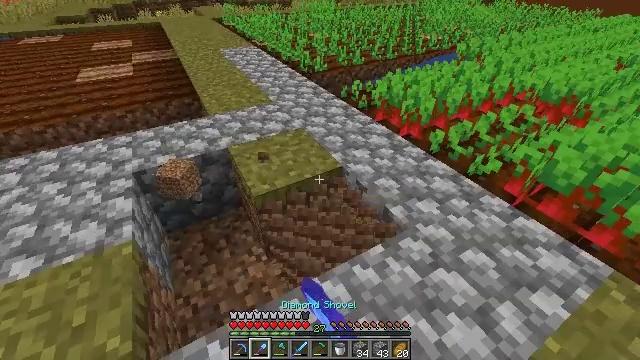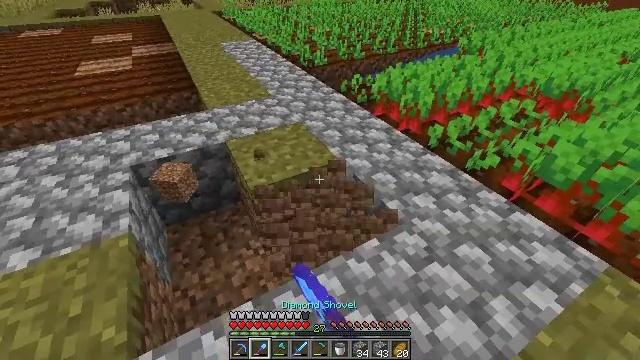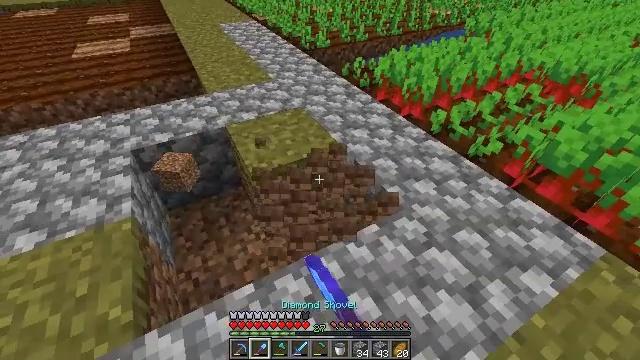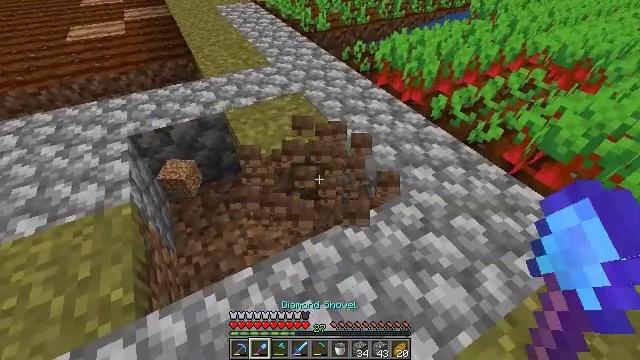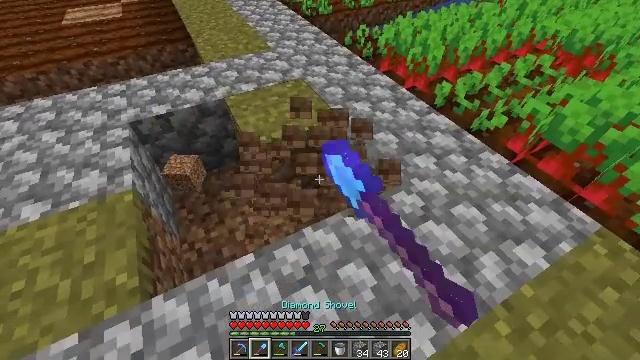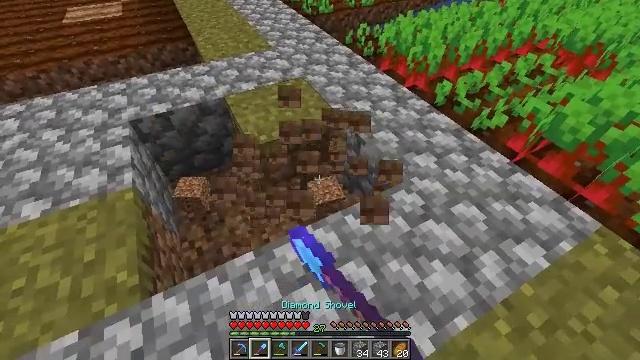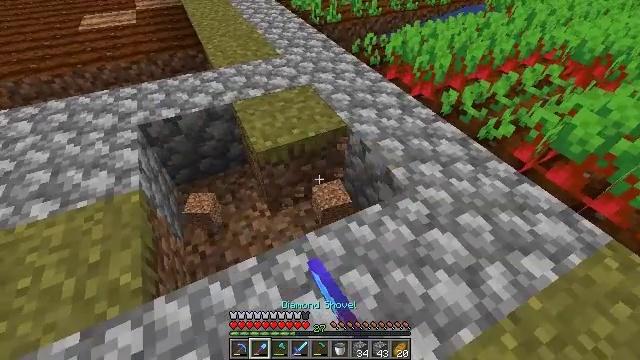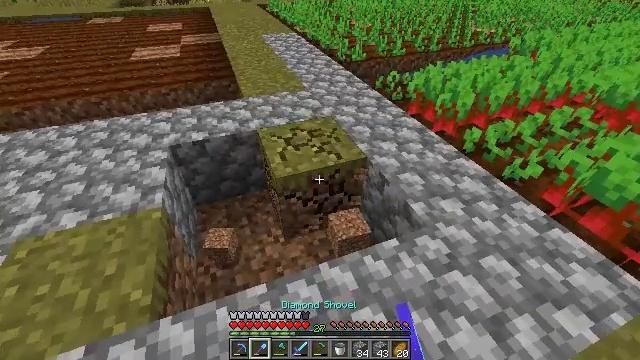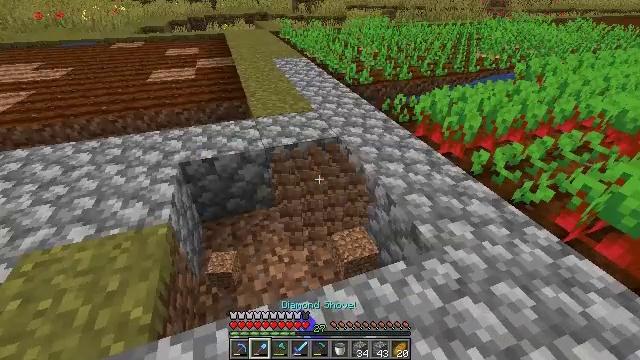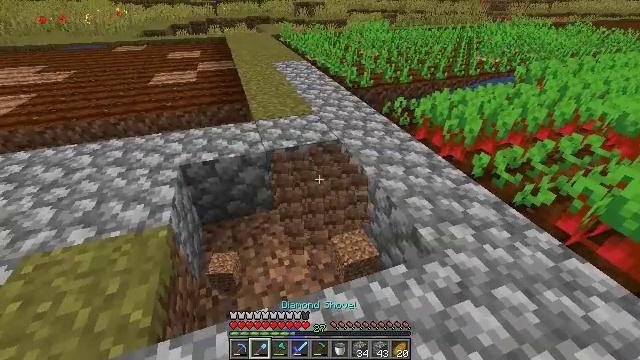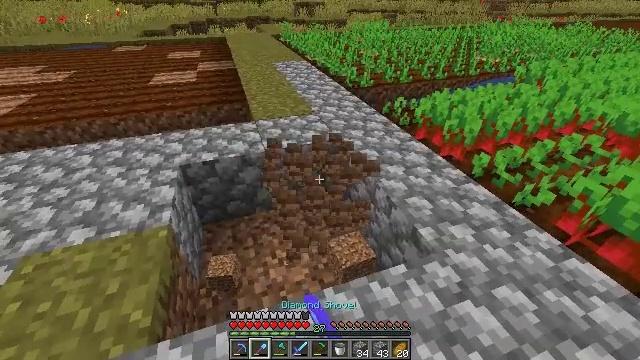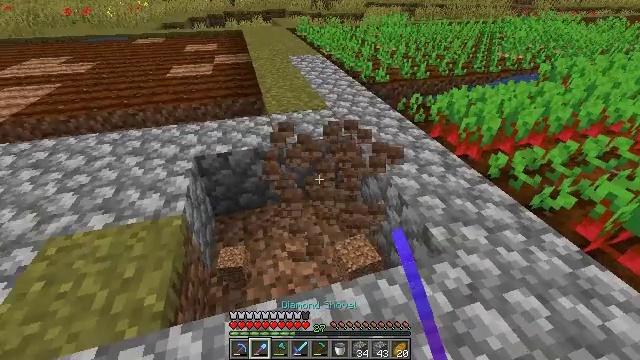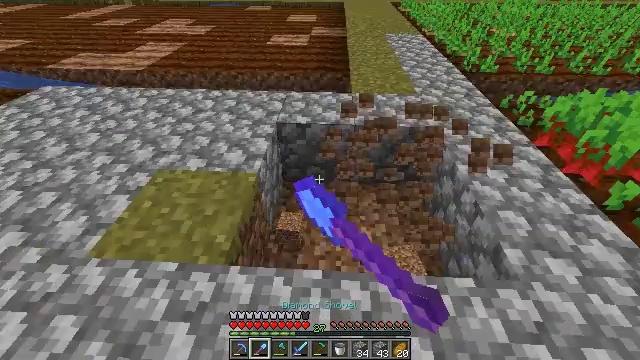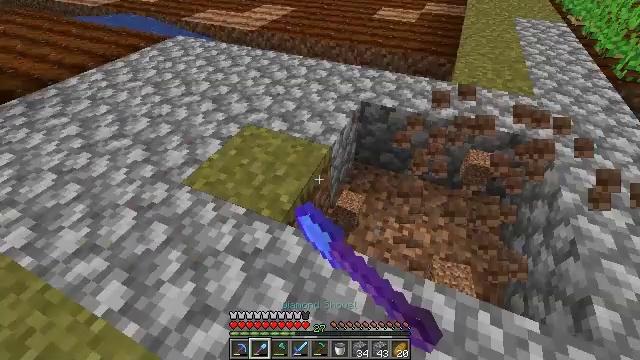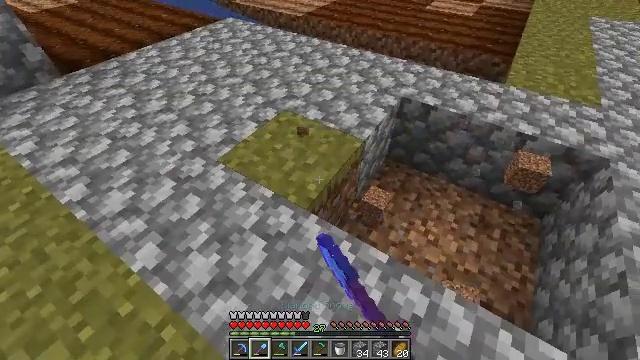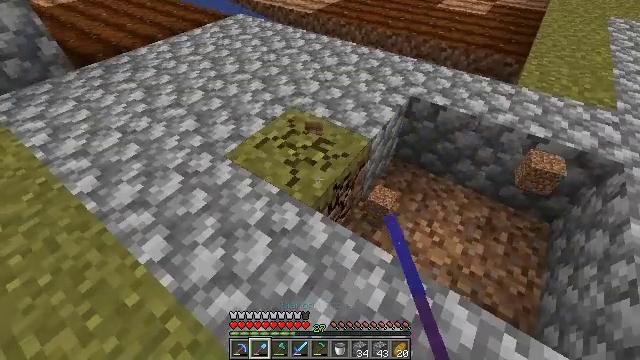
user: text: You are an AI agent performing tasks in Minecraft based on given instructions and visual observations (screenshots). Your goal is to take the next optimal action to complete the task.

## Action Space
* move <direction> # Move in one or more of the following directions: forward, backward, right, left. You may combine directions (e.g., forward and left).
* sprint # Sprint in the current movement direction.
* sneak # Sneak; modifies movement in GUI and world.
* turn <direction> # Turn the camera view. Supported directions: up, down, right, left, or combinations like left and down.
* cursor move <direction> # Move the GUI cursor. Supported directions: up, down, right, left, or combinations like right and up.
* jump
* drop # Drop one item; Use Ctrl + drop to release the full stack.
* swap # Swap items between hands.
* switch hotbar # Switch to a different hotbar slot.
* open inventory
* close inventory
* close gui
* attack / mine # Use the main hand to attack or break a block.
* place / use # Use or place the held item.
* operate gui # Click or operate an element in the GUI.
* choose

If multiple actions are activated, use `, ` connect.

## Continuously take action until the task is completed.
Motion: motion action
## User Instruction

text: Collect the grass block using a shovel.
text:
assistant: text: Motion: turn down, attack / mine
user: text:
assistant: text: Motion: turn down, attack / mine
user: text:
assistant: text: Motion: turn down, attack / mine
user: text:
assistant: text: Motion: turn down, attack / mine
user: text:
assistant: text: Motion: attack / mine
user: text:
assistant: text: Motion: turn left and up, attack / mine
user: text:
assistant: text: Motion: turn left and up, attack / mine
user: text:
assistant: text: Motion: turn left and up, attack / mine
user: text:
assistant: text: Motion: attack / mine
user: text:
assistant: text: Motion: attack / mine
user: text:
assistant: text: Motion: turn left and down, attack / mine
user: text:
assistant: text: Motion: turn left and down, attack / mine
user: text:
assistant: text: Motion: turn left and down, attack / mine
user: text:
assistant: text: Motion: turn left and down, attack / mine
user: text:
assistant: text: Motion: turn left, attack / mine
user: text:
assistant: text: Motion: attack / mine
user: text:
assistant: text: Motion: attack / mine
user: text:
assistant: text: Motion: attack / mine
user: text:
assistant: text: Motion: attack / mine
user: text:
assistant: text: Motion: move forward, attack / mine
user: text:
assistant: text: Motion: attack / mine